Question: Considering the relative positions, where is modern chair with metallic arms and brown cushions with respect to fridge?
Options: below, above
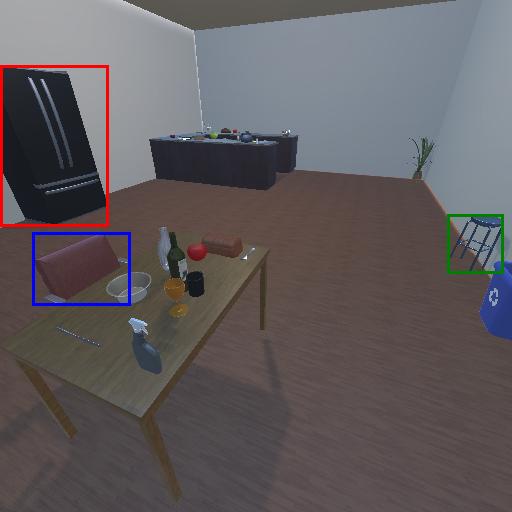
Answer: below